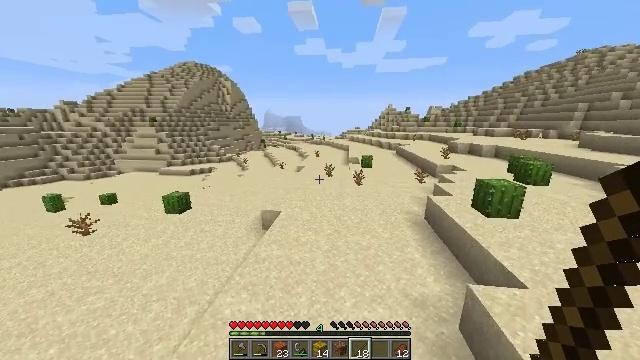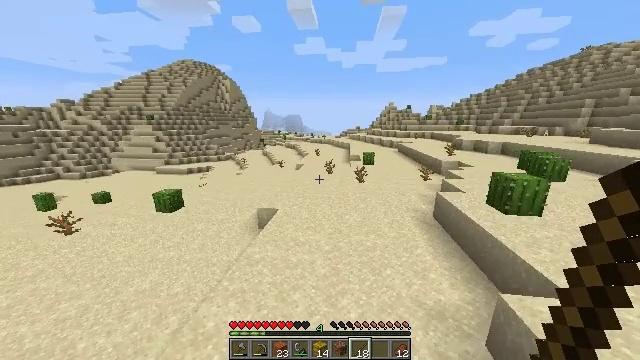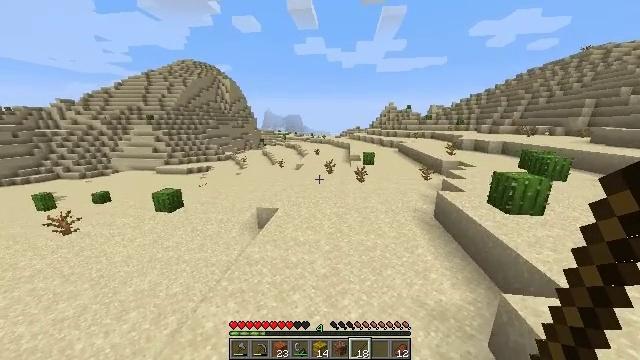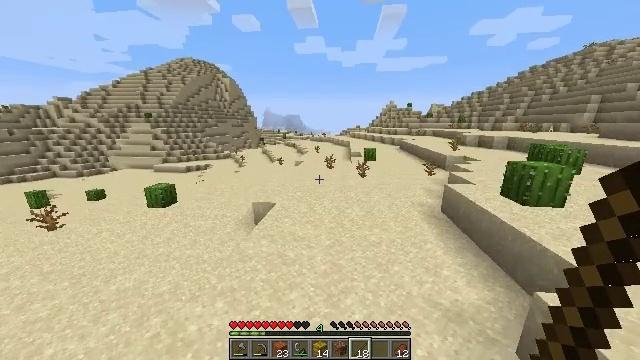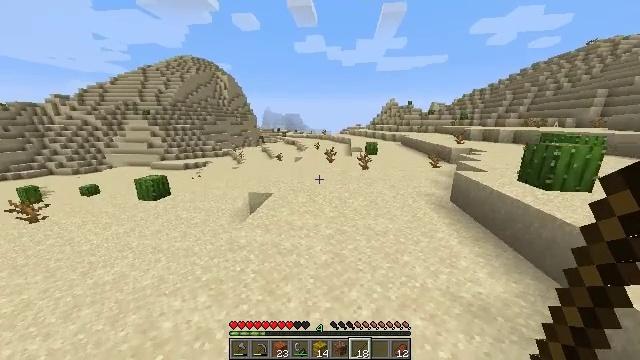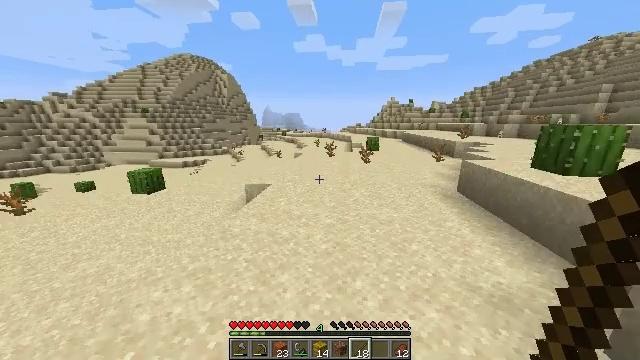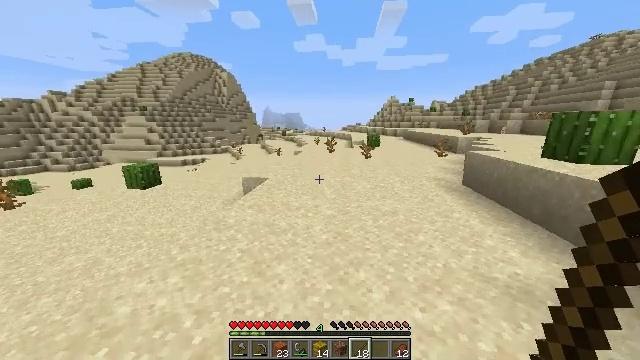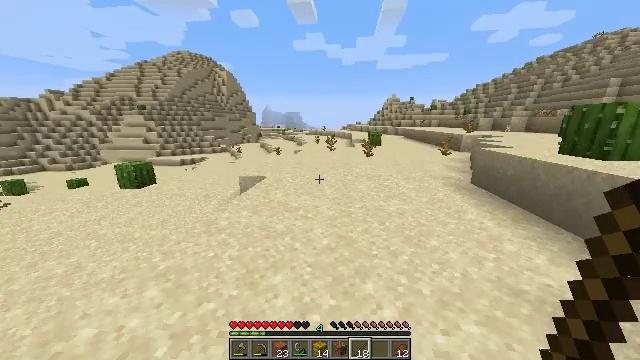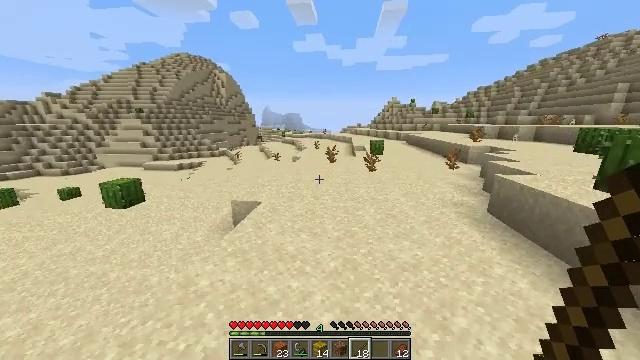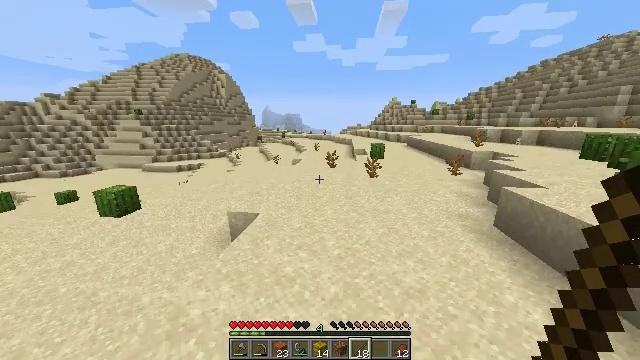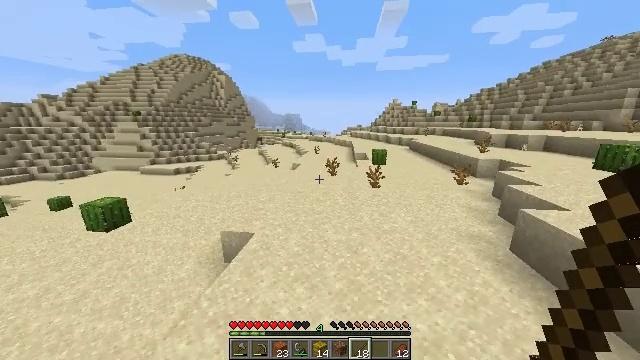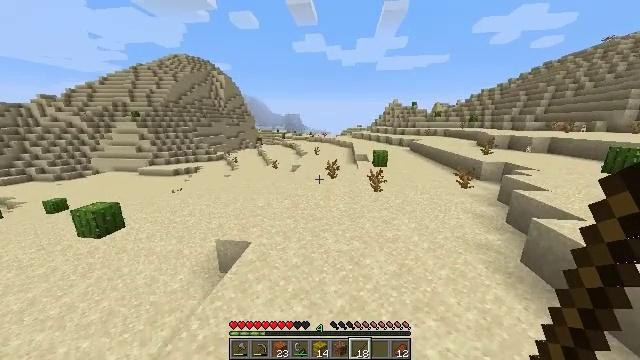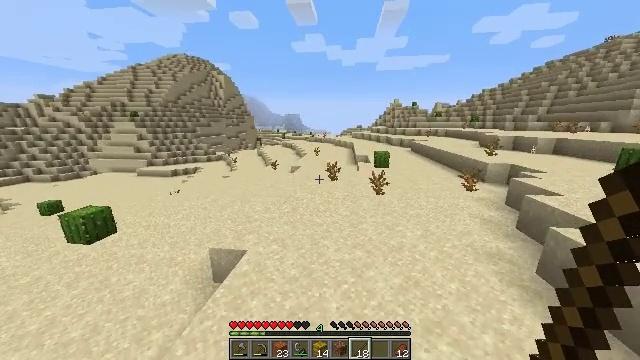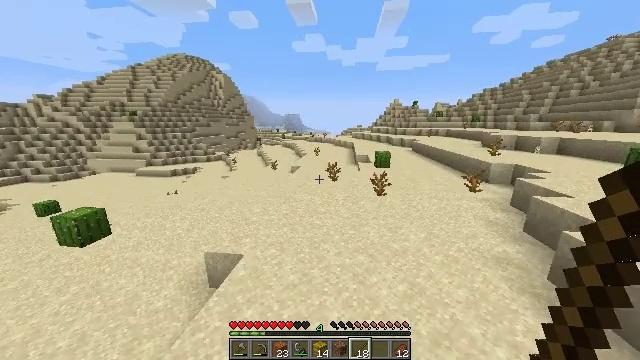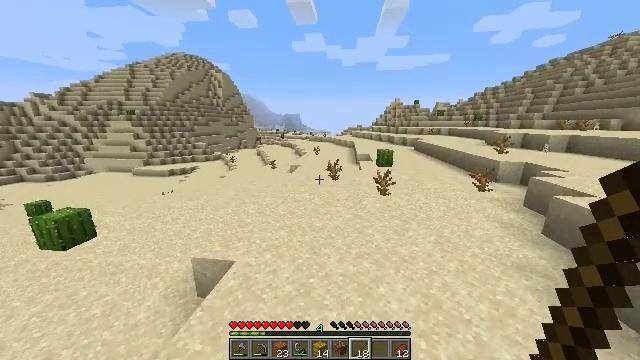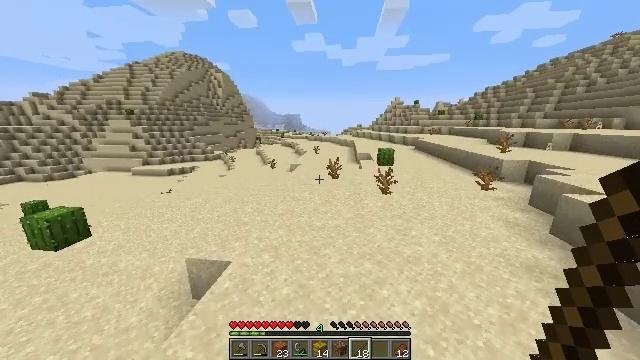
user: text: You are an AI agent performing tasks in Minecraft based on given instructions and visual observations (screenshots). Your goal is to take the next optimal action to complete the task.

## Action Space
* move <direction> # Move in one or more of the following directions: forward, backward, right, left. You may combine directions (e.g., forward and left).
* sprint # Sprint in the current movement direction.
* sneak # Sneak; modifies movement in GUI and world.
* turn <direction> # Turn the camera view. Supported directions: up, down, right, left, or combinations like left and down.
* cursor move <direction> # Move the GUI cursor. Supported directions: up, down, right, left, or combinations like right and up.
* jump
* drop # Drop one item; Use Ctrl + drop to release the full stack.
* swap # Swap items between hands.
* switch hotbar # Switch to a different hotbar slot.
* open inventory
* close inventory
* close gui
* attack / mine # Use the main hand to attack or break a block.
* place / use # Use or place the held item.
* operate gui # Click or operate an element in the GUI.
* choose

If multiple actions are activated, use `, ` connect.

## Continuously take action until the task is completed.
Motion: motion action
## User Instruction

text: Collect the dead bush from dry areas.
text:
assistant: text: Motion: move forward, sprint, jump
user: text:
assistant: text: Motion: move forward, sprint, jump
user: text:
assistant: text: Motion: move forward, sprint, jump
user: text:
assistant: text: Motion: move forward, sprint, jump
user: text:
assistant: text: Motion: move forward, sprint, jump
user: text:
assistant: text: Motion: move forward, sprint, jump
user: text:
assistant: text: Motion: move forward, sprint, jump
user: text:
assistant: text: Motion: move forward, sprint, jump
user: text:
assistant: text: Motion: move forward, sprint, jump
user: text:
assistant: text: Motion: move forward, sprint, jump
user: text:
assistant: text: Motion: move forward, sprint, jump
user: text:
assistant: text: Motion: move forward, sprint, jump
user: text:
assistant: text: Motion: move forward, sprint, jump
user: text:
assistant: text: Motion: move forward, sprint, jump
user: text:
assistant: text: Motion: move forward, sprint, jump
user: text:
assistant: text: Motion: move forward, sprint, jump
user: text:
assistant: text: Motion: move forward, sprint, jump
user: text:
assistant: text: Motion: move forward, sprint, jump
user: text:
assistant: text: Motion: move forward, sprint, jump
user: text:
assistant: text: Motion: move forward, sprint, jump
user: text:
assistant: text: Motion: move forward, sprint, jump
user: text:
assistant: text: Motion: move forward, sprint, jump
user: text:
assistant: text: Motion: move forward, sprint, jump
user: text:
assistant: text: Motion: move forward, sprint, jump
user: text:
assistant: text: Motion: move forward, sprint, jump
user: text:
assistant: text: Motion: move forward, sprint, jump
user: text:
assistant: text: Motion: move forward, sprint, jump
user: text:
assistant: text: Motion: move forward, sprint, jump
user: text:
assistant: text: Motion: move forward, sprint, jump
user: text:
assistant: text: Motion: move forward, sprint, jump